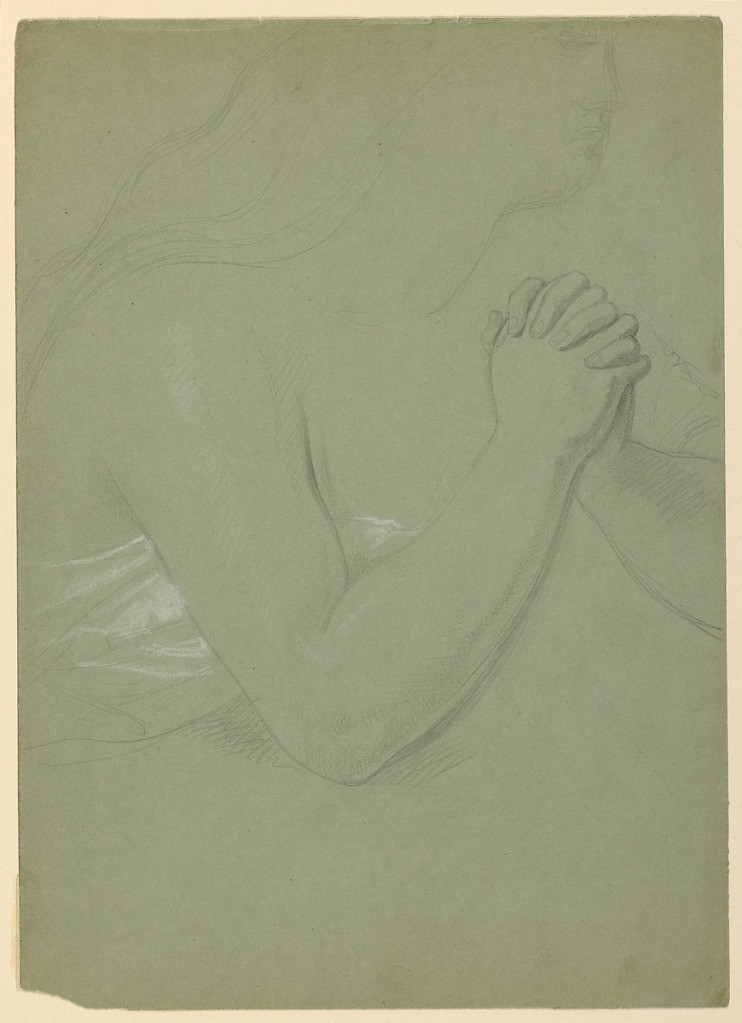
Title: Study for "A Magdalen"
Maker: Daniel Huntington, American, 1816–1906
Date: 1852
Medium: Graphite, white chalk on green wove paper
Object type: Drawing
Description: Female figure turned to the right with her arms raised, her hands folded, and cloth across her breast. Only the lower part of her head showing.